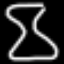
Label: hourglass